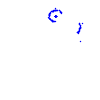
Particle: kaon